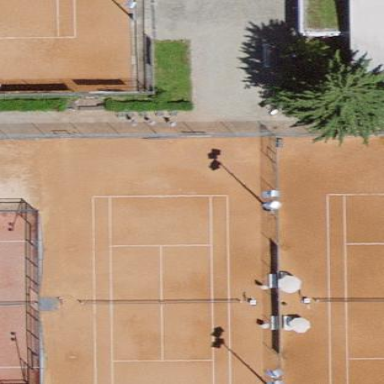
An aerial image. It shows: Tennis court on the leisure land pitch.